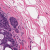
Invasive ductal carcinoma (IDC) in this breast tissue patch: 0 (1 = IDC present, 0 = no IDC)